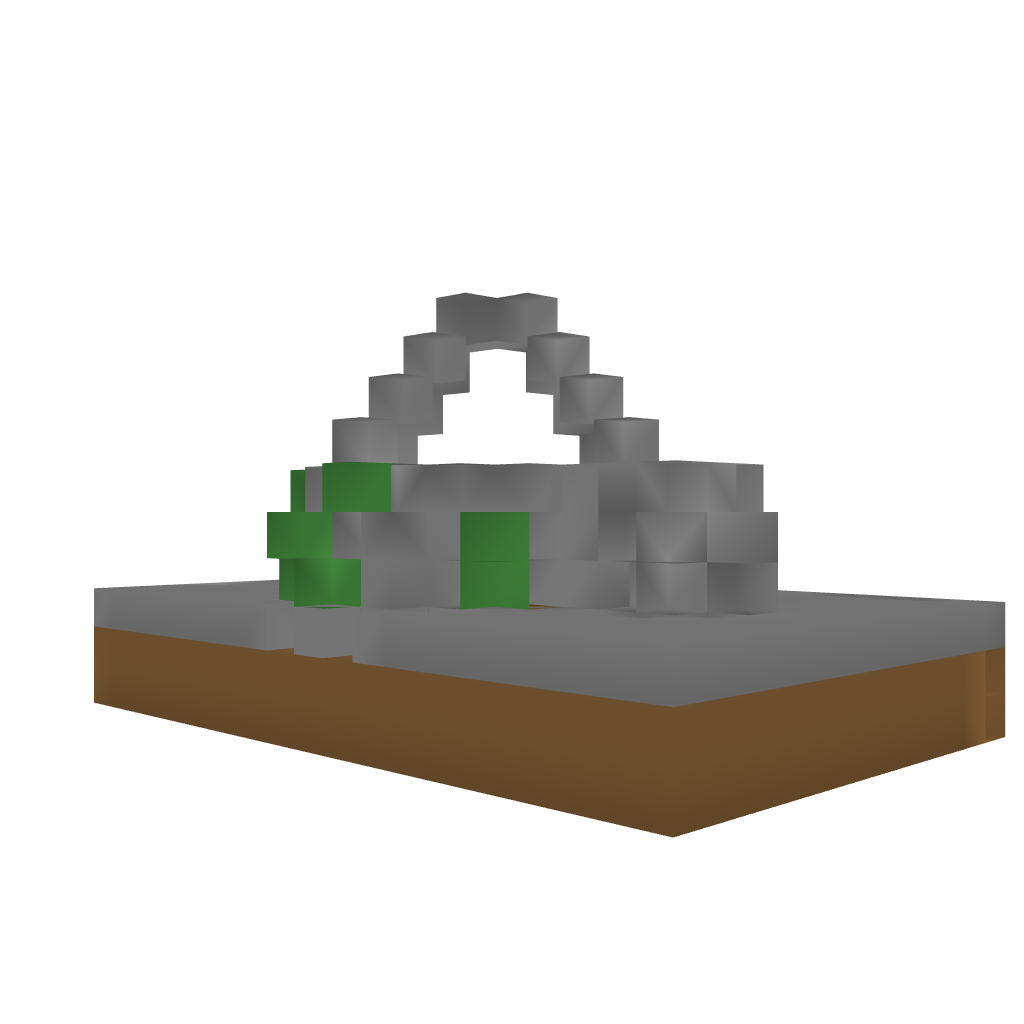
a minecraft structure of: Lost Temple [Small] bad low quality